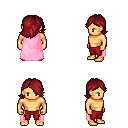
a pixel art fantasy rpg character, male body template, human, tanned skin, pink cape, red pants, brunette swoop hairstyle, four views (front, back, left, right), 2x2 character sprite sheet, small pixel art, hard edges, no anti-aliasing